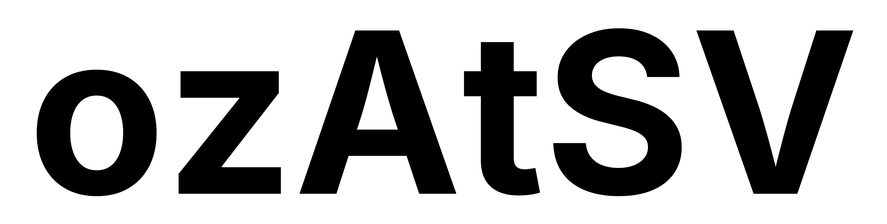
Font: Inter_Bold